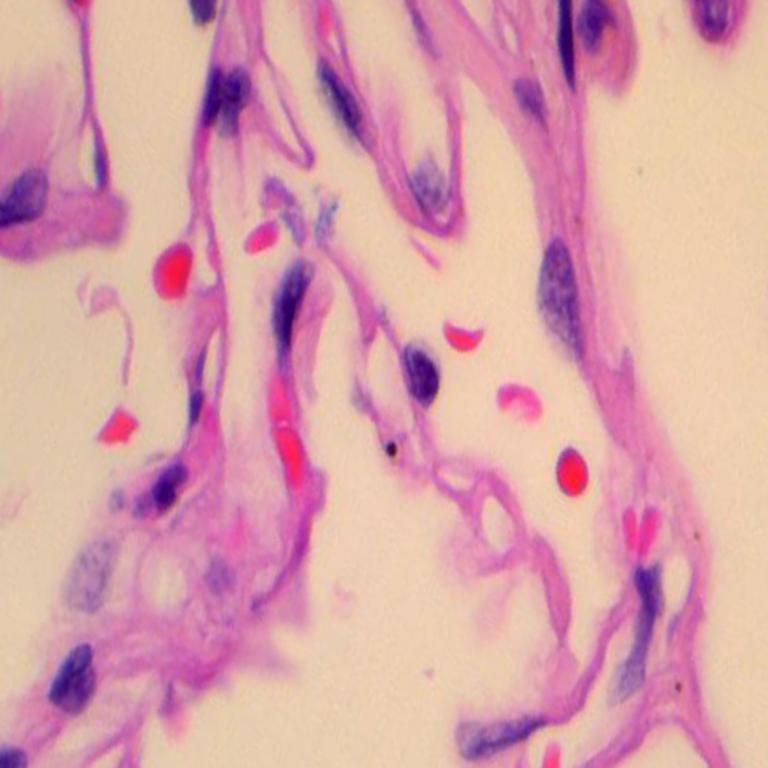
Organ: lung
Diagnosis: benign